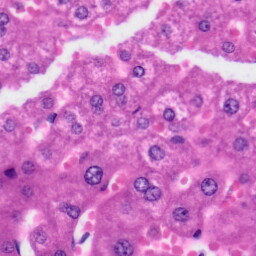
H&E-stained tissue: Liver